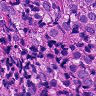
Metastatic tissue present: yes